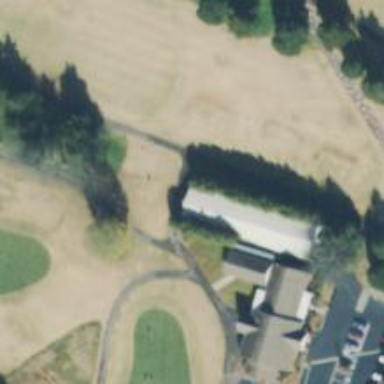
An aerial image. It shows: Path for golf carts.